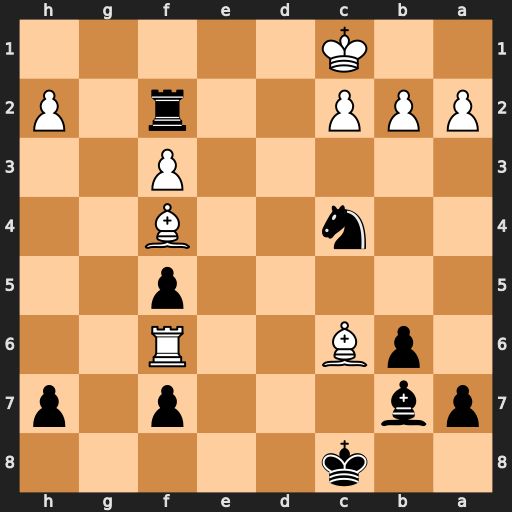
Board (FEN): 2k5/pb3p1p/1pB2R2/5p2/2n2B2/5P2/PPP2r1P/2K5
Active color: b
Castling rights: -
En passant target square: -
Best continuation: Rf1#